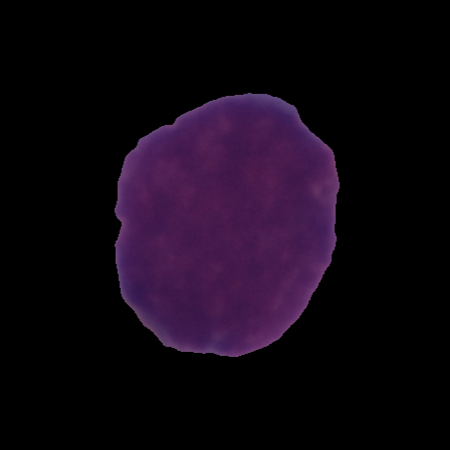
Label: cancer